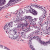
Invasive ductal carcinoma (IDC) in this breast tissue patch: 0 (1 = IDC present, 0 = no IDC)